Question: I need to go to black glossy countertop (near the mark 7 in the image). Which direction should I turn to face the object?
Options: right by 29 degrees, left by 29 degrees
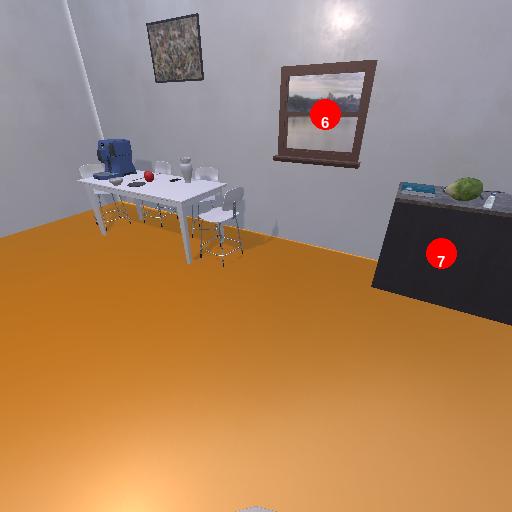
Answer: right by 29 degrees